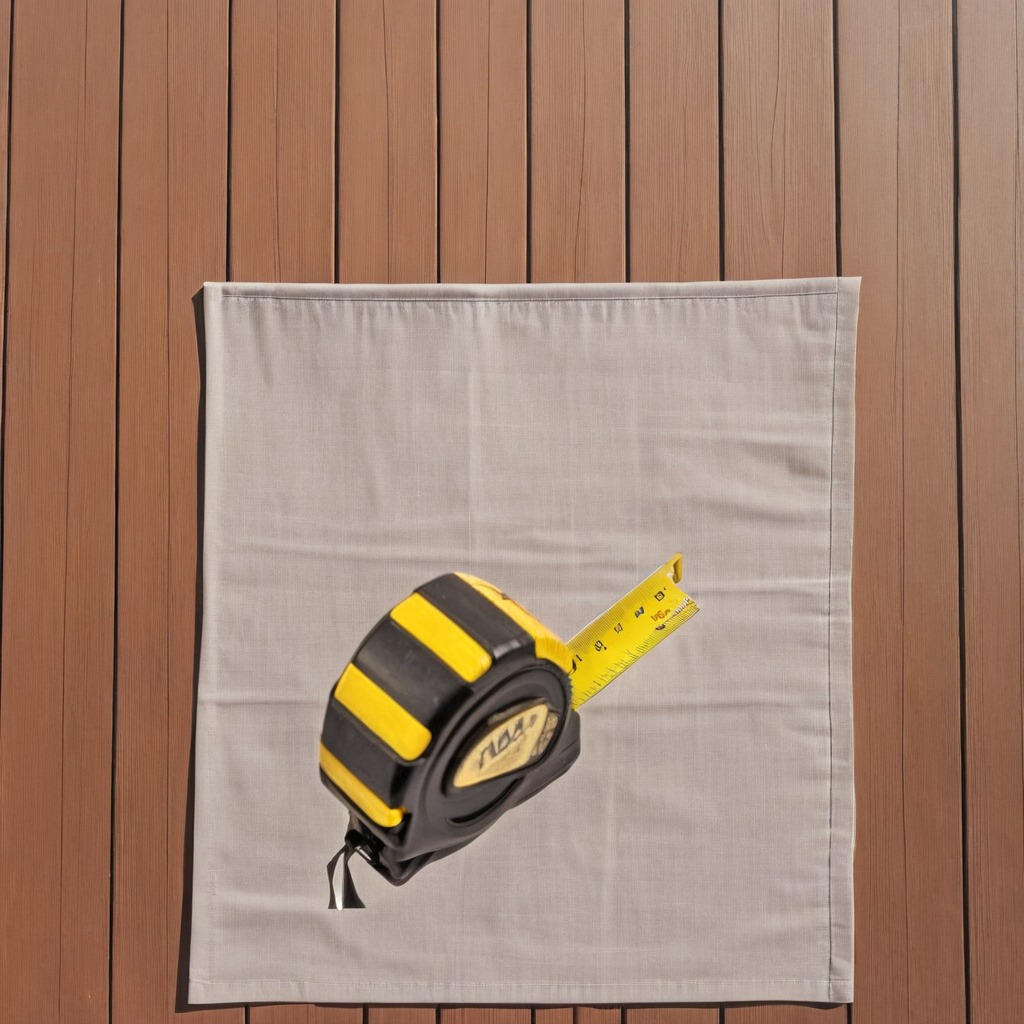
A measuring tape lies on the wooden table in the outdoor workshop during daytime bright natural light soft shadows worn but beneath the cloth.